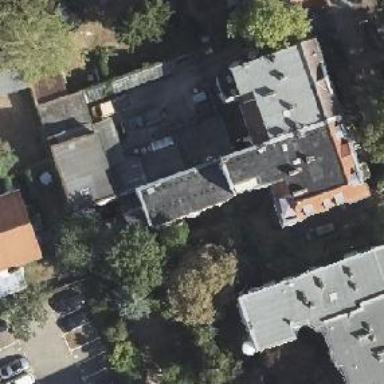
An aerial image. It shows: Quadruple saltbox roof shape on apartment building.